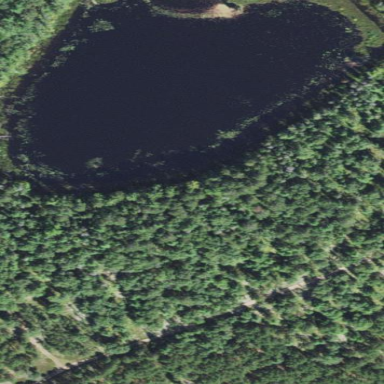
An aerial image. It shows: Beautiful lake surrounded by nature.